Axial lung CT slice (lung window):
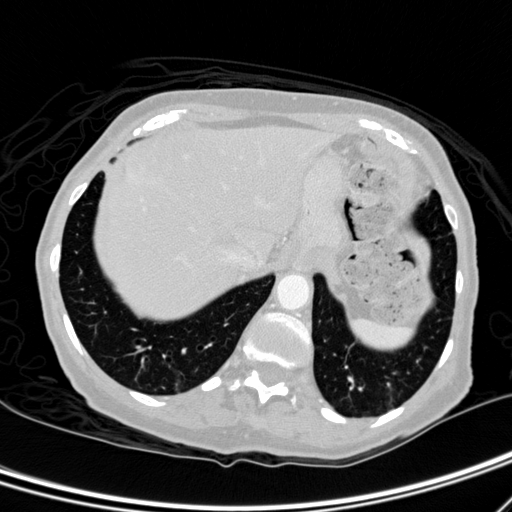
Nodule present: no